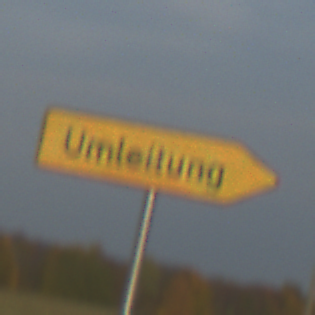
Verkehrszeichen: UmleitungswegweiserRechtsweisend
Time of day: SunriseSunset
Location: Outdoor (Nature)
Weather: PartlyCloudy
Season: NotSpecified
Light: Natural